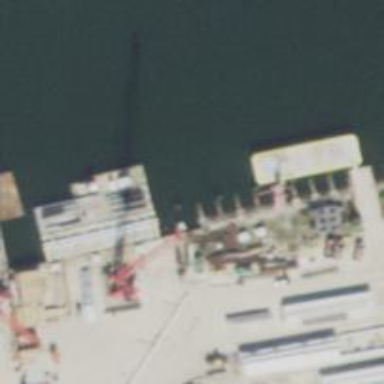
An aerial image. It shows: Man-made pier.